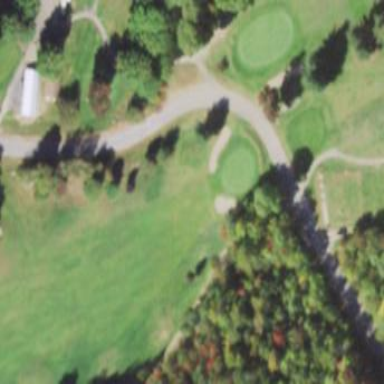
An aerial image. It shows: Golf fairway in the image.